Question: I'm a newbie in web development. I'm have a table with more than 8 columns which also contain long text of data but its hard to display the data with such small screen. So I came up with this layout

The right two columns of the table is the major information ( Item ID and Description )and the left columns are the minor information ( quantity for example ). I want to minimize the table columns and just have a navigation for viewing the other information.
The problem is I don't know how would I do this and if it is possible?
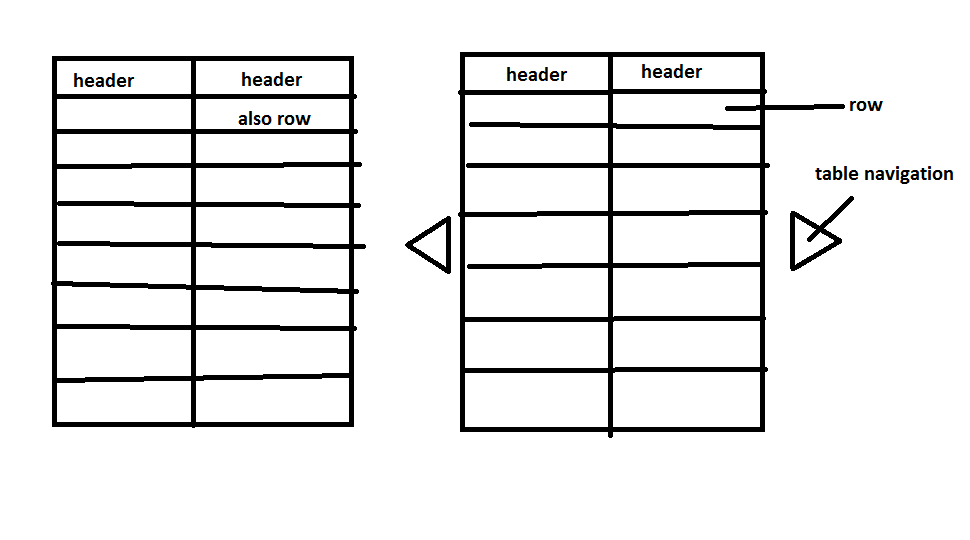
Answer: You might want to consider collapsible elements like <URL> within each table row. So only the major information is visible when the details are collapsed.